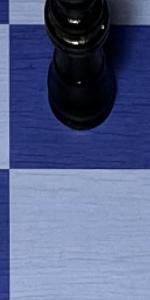
Label: Empty